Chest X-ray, PA view. Patient: 47 years old, sex F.
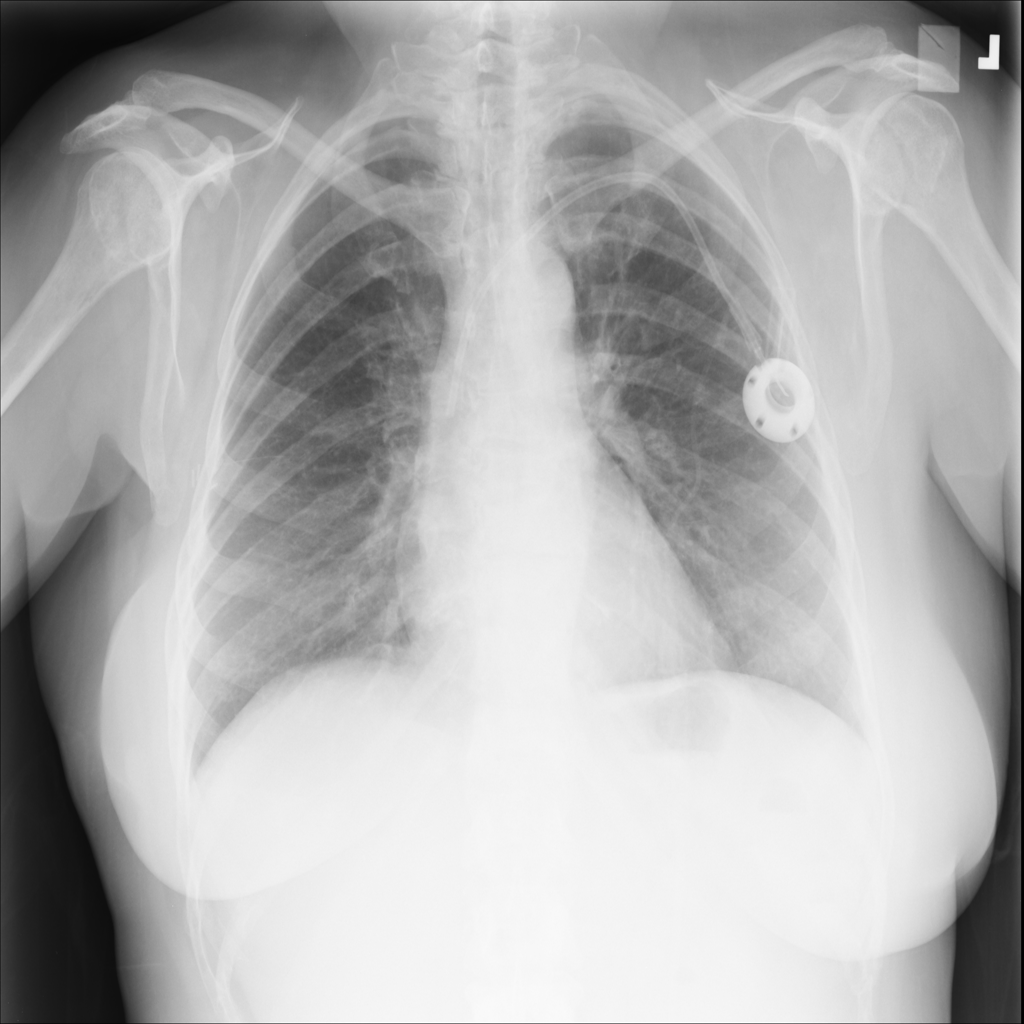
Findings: No Finding